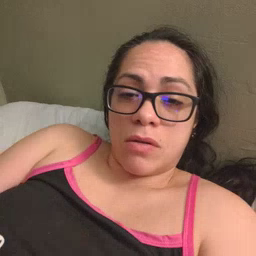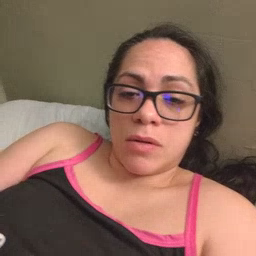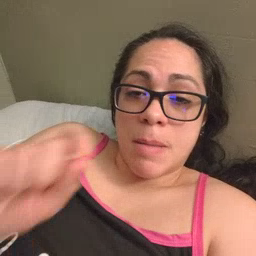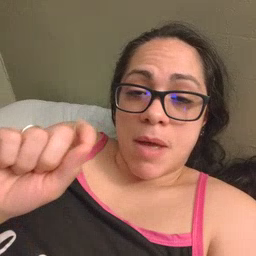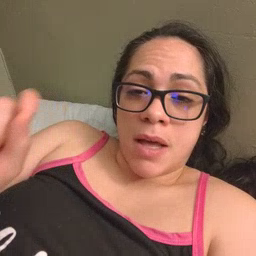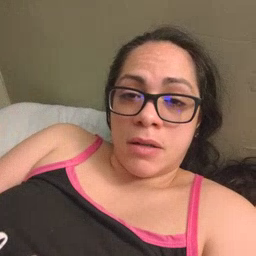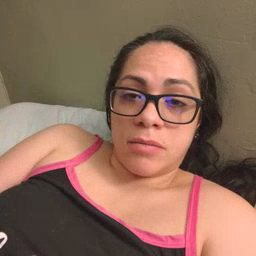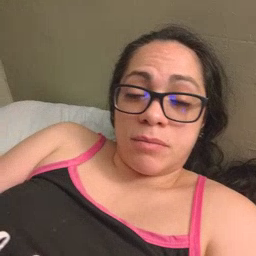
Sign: pen